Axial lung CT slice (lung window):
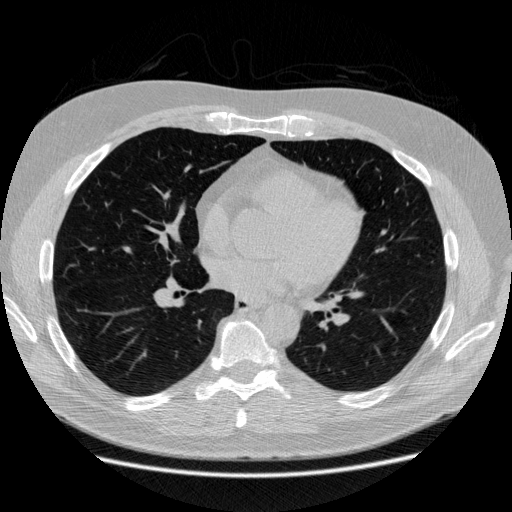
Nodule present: no